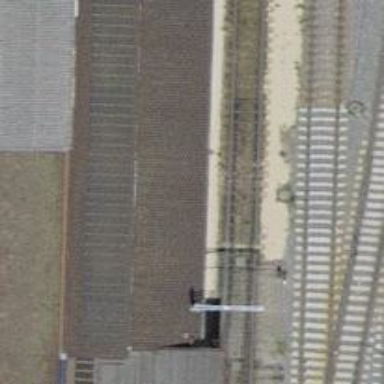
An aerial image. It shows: Single-track electrified railway service yard with contact line for trains.